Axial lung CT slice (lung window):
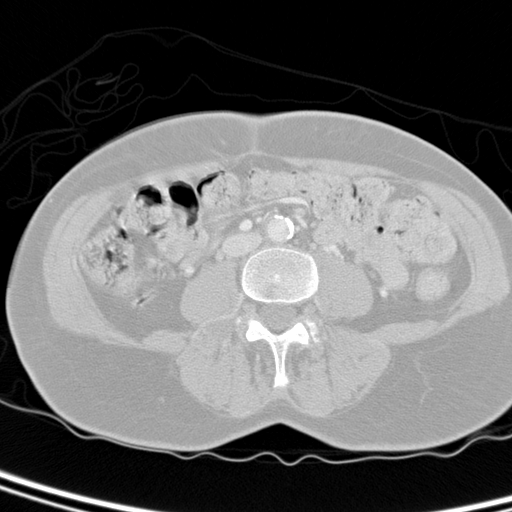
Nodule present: no